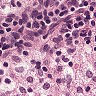
Metastatic tissue present: no